Breast ultrasound image
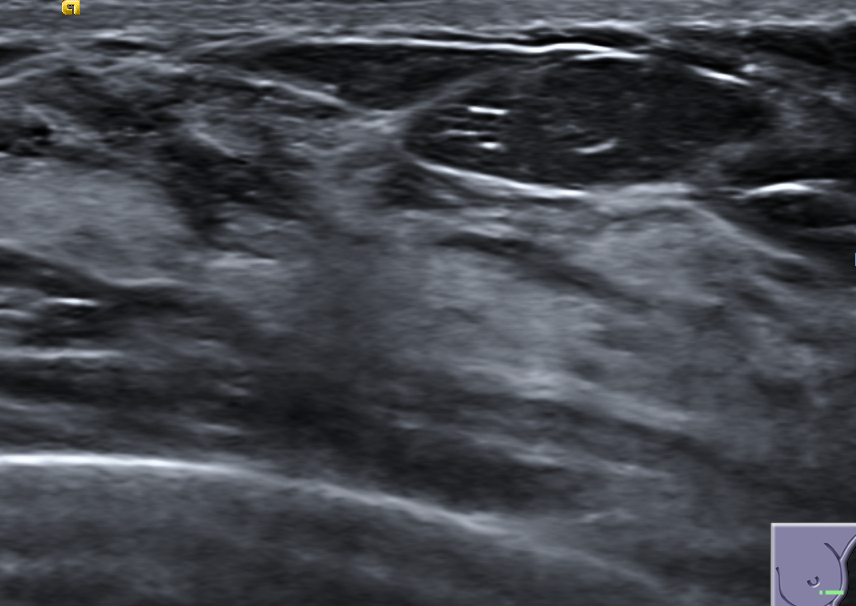
Diagnosis: normal